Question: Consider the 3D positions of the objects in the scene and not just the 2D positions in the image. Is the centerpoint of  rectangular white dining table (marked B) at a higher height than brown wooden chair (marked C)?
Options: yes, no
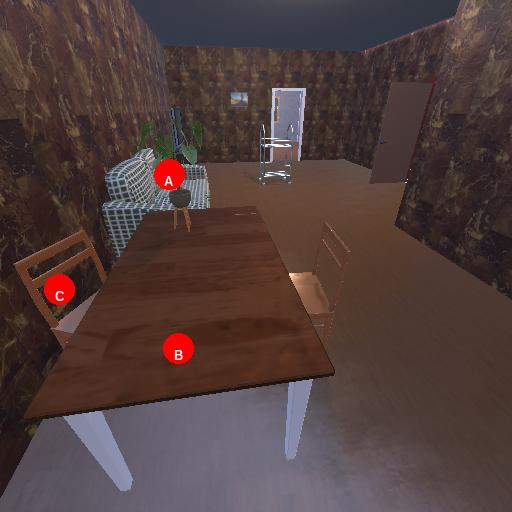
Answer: yes